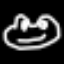
Label: frog